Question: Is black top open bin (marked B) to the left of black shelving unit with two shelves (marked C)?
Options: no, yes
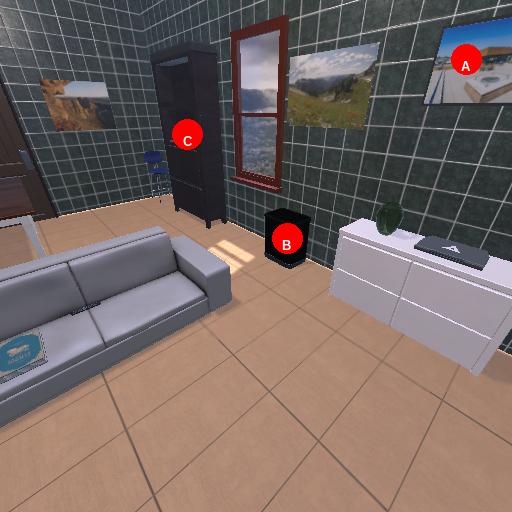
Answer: no